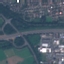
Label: Highway